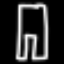
Label: pants